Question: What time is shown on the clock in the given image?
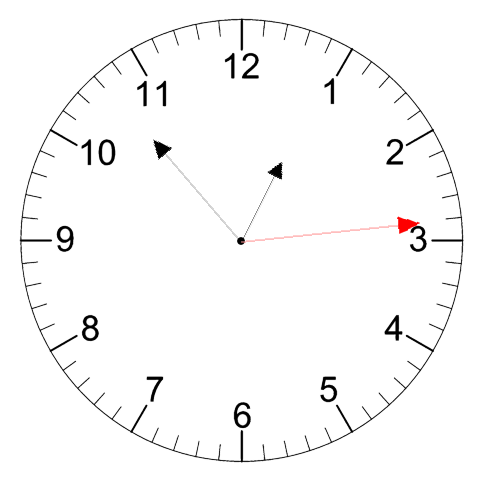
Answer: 12:53:14